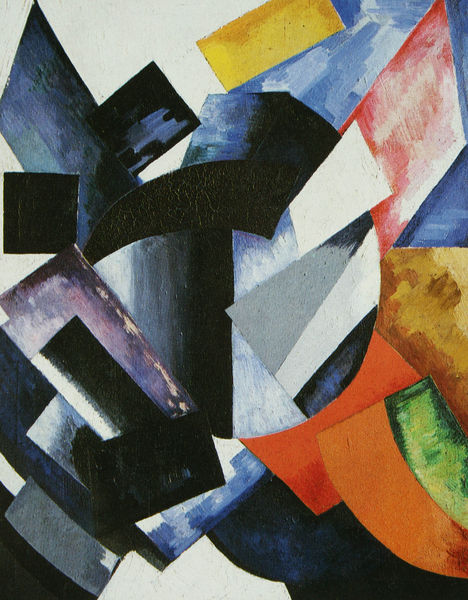
Titel: Nicht-figurative Komposition
Künstler: Aleksandra Ekster
Standort: St. Petersburg
Institution: Russisches Museum
Schlagwörter: blau, kopf, weiß, dreieck, gelb, grün, bunt, grau, orange, schwarz, rot, expressionismus, spiegel, rosa, rund, abstrakt, modern, formen, lila, violett, eckig, rechteck, geometrisch, struktur, kanten, rundung, geometrie, quadrat, delaunay, kubismus